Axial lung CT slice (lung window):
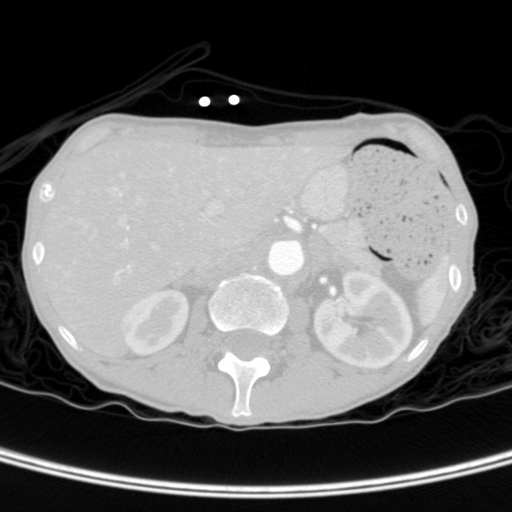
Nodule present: no